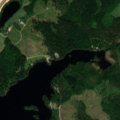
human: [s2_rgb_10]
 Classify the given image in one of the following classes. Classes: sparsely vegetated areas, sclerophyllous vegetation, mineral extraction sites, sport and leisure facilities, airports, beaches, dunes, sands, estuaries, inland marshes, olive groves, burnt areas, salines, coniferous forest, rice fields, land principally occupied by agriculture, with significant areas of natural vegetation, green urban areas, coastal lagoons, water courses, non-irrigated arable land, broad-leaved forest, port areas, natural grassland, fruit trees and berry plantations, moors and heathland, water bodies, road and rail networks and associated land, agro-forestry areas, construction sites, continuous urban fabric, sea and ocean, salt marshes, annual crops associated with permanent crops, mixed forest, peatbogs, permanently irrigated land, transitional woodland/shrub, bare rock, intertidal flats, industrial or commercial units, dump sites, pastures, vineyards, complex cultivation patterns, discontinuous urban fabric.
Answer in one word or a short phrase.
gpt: land principally occupied by agriculture, with significant areas of natural vegetation, coniferous forest, mixed forest, water bodies